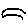
Label: bird